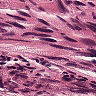
Metastatic tissue present: yes